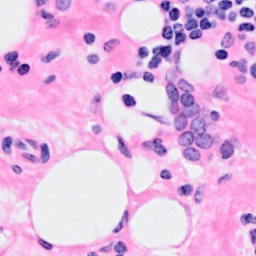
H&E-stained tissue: Breast